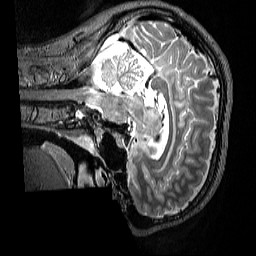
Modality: T2w
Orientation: sagittal
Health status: healthy
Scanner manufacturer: siemens
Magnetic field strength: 3 T
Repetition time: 4.8 s
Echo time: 0.458 s